Question: When using the theme Theme.Sherlock.Light

and using a searchable.xml
'''
<?xml version="1.0" encoding="utf-8"?>
<searchable xmlns:android="http://schemas.android.com/apk/res/android"
android:label="@string/app_name"
android:hint="@string/location_search_hint"
android:icon="@drawable/action_search"
>
</searchable>
'''
I expect the Search icon to take my own @drawable/action_search which is white but it's ignoring it and it takes the one from the light theme.
How would I be able to change that?
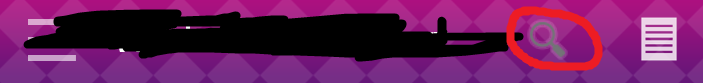
Answer: Note the menu needs to have the collapseActionView attribute
'''
android:showAsAction="ifRoom|collapseActionView"
'''
<URL>
EDIT:
Actually I found a better solution
the Menu can keep the following line:
'''
android:showAsAction="ifRoom"
'''
And the icon for the search need to use the same name as the one from ActionBarSherlock/AppCompat/Native
for app compat it would be abc_ic_menu_share_holo_dark.png